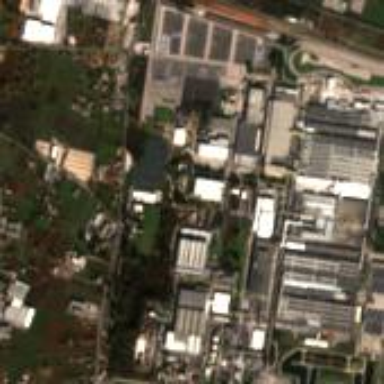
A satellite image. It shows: Industrial area with works and fence. The products here are cars.